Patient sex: M
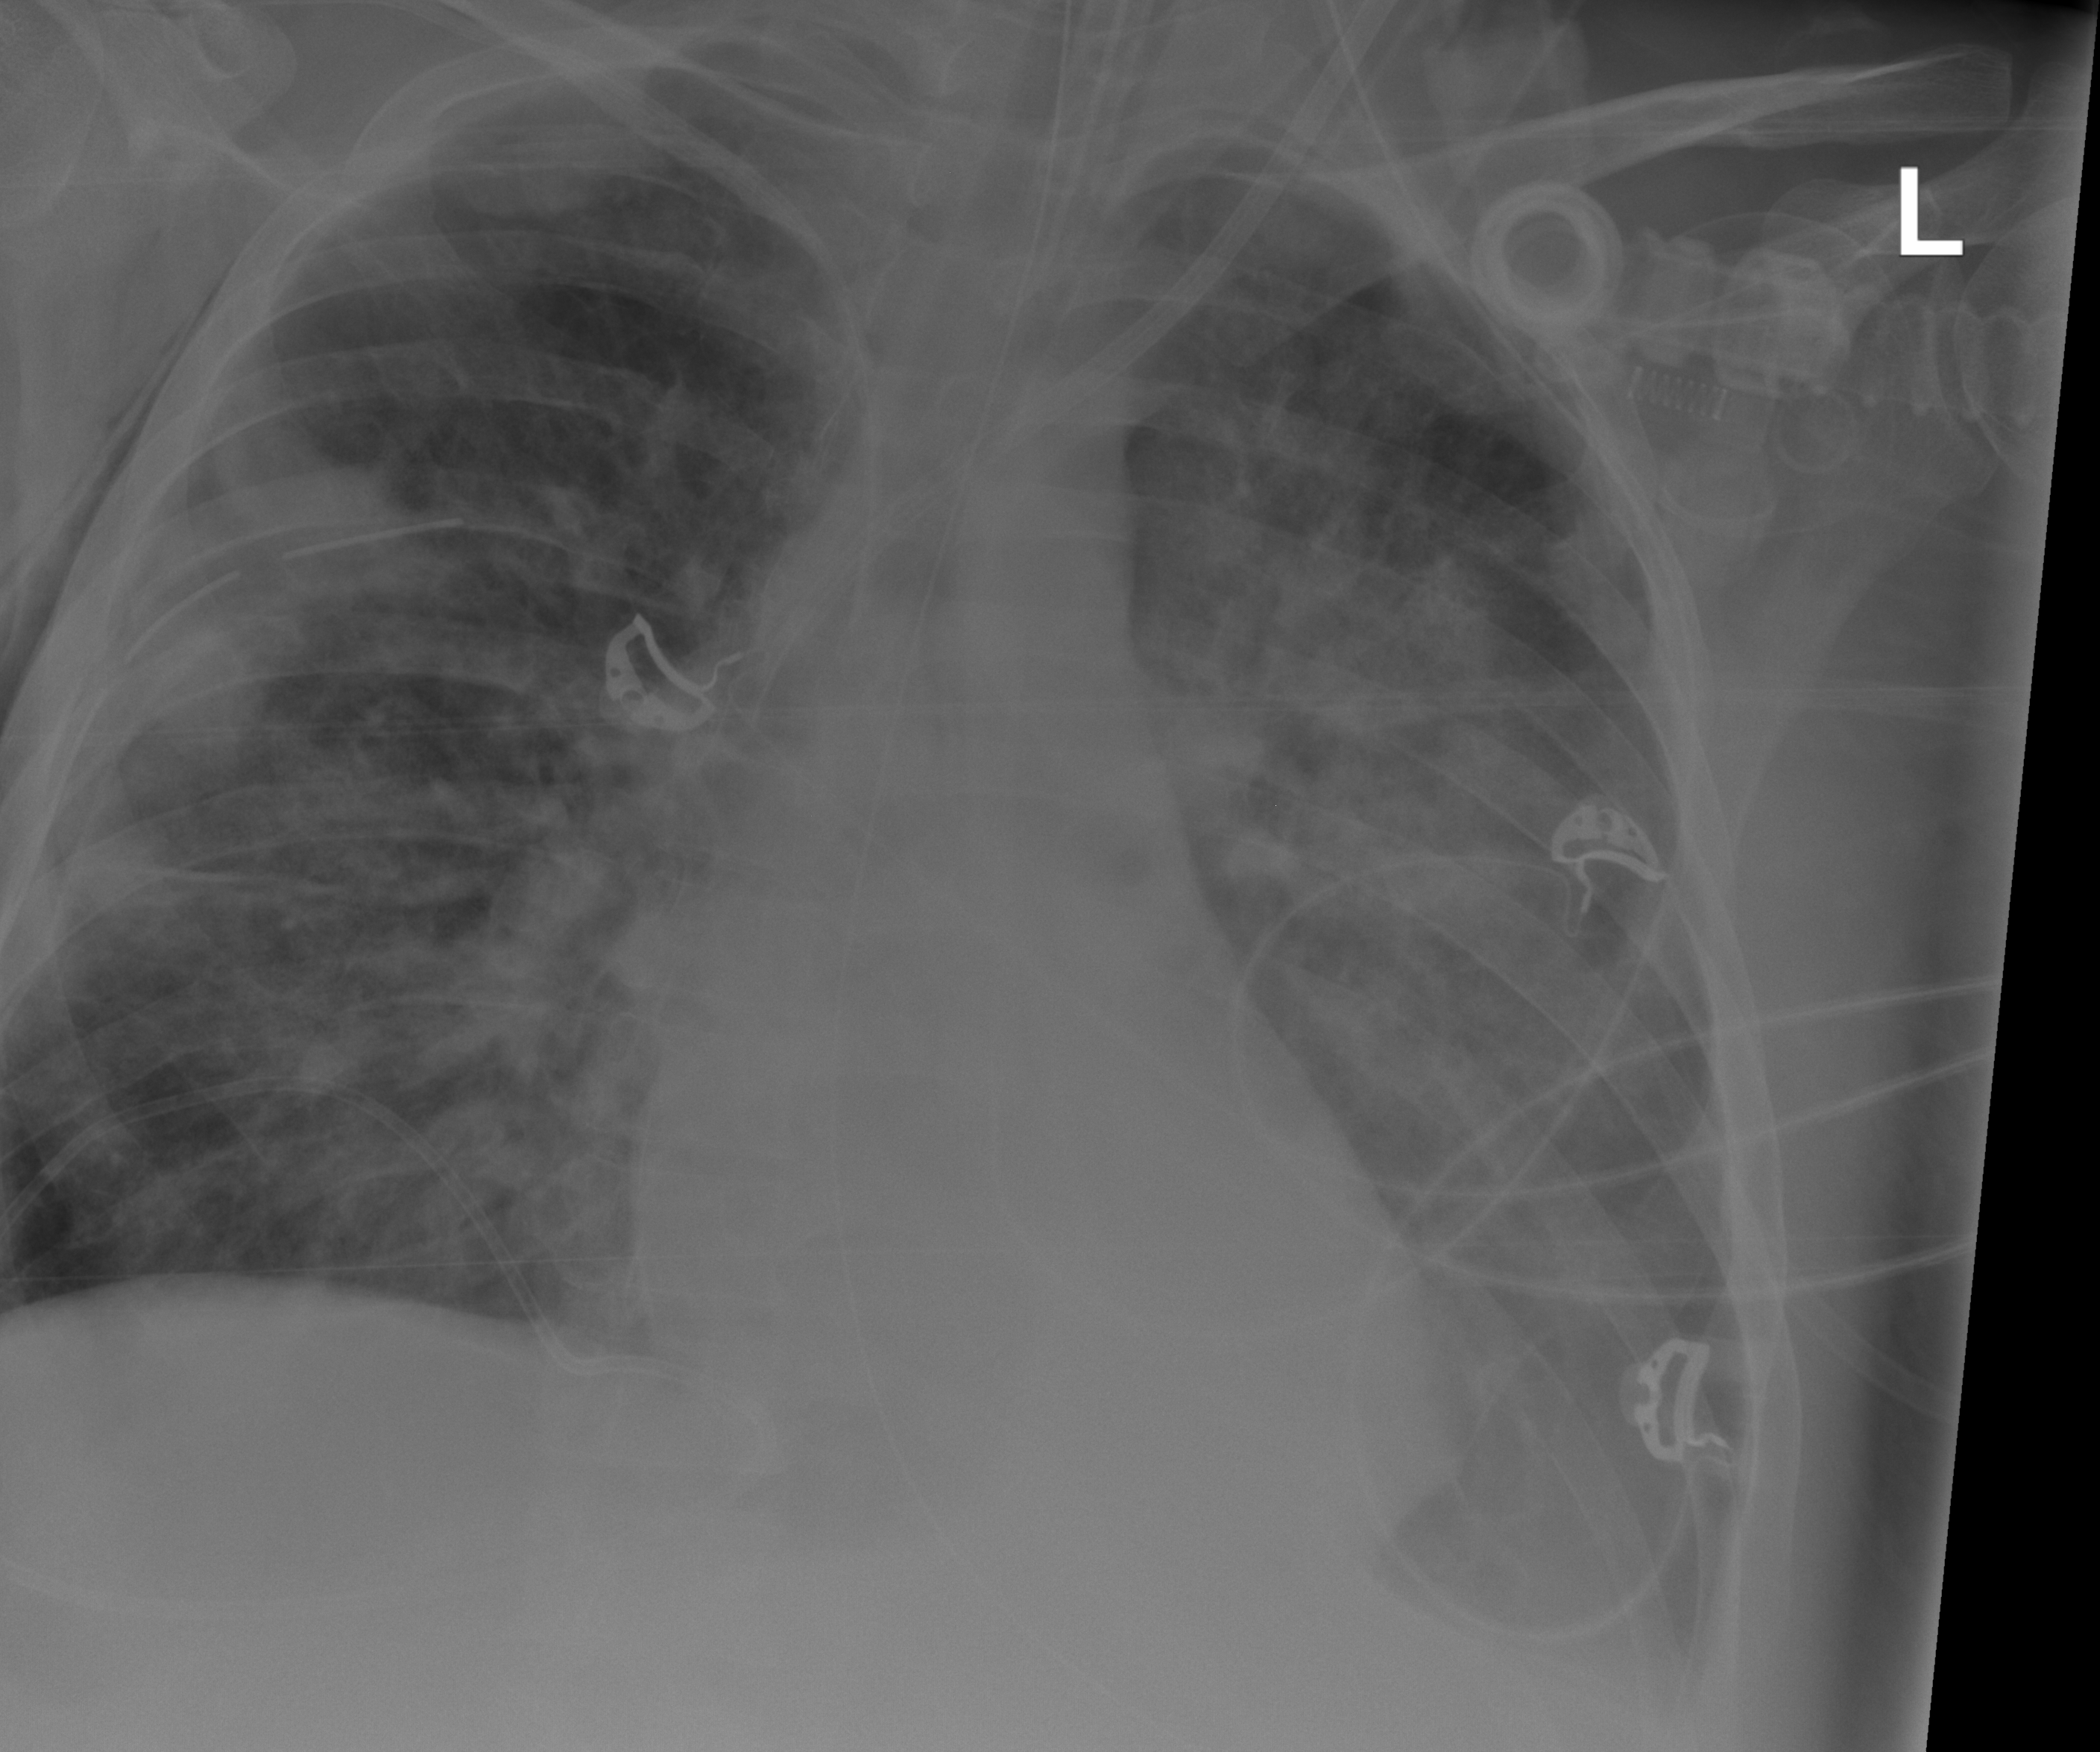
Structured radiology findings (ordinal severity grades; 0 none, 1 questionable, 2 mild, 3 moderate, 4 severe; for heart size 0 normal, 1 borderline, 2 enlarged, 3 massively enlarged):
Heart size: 0
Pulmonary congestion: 0
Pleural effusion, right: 0
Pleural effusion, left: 2
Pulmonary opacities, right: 3
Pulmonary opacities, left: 3
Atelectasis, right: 3
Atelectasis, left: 2